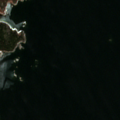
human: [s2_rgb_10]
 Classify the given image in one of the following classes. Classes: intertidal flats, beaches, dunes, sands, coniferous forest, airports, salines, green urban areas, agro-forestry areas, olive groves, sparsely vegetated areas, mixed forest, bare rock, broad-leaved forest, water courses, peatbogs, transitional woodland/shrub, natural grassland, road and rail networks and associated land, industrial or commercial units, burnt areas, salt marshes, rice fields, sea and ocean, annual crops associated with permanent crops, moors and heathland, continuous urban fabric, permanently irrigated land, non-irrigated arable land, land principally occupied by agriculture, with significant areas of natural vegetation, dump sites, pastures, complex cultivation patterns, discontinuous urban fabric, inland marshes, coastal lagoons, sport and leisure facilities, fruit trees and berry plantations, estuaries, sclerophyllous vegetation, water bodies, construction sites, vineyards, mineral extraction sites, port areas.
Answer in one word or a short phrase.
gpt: broad-leaved forest, sea and ocean